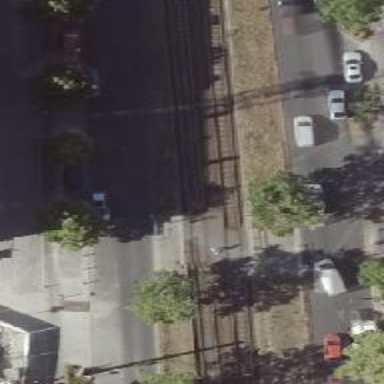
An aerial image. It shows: Uncontrolled tram railway crossing.